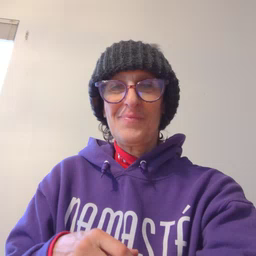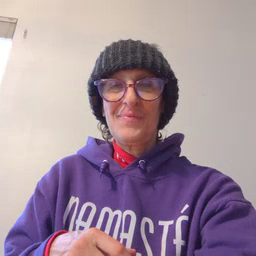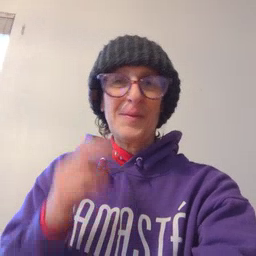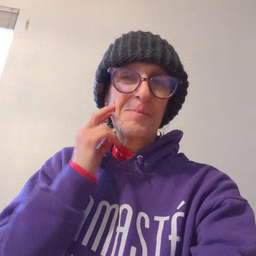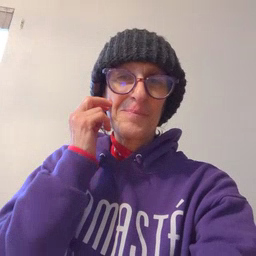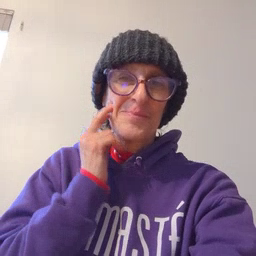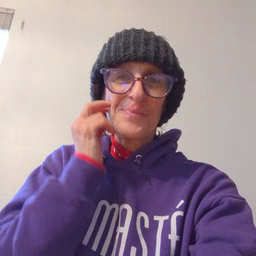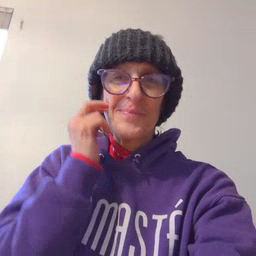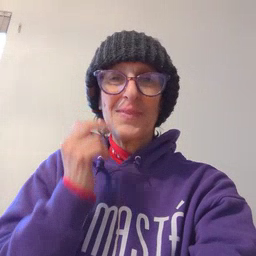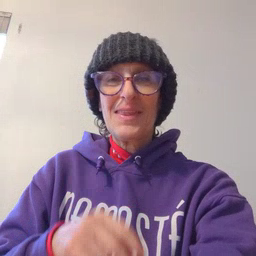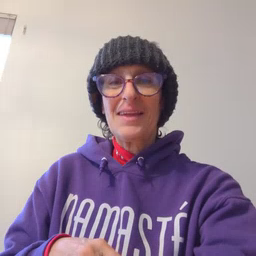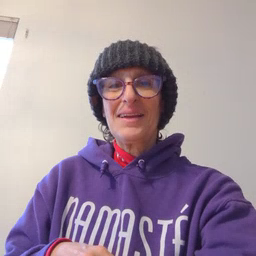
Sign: gum